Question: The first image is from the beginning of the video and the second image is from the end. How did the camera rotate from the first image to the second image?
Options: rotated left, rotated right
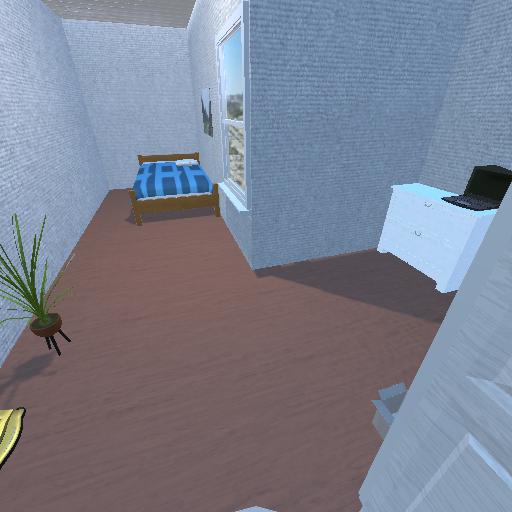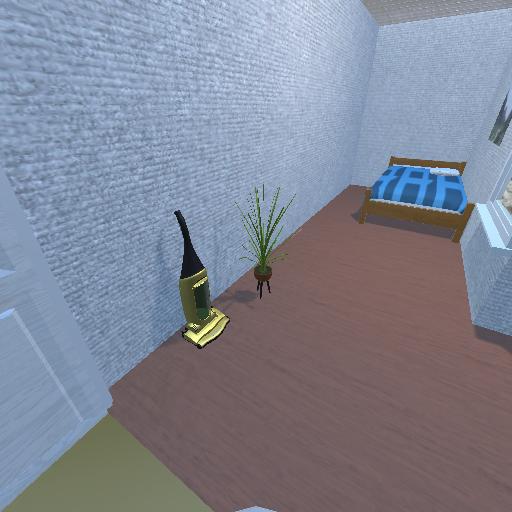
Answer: rotated left